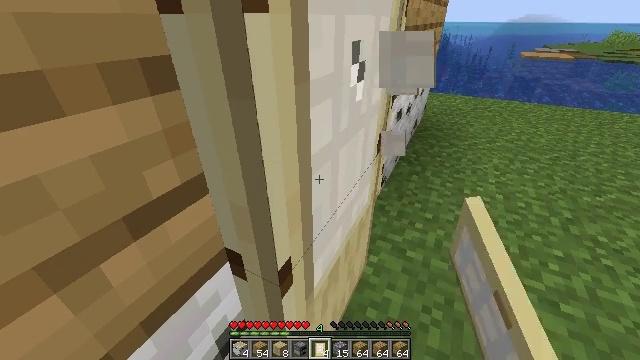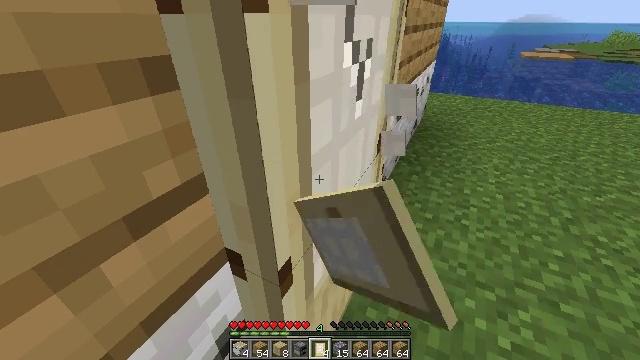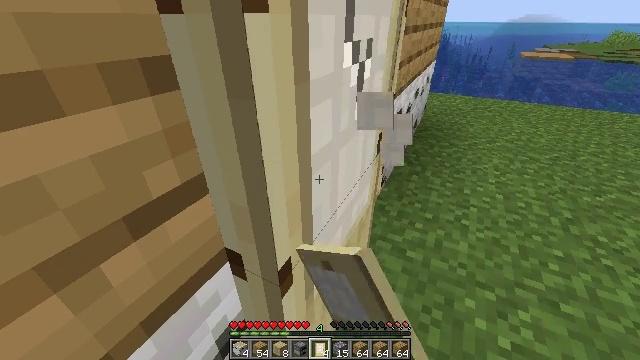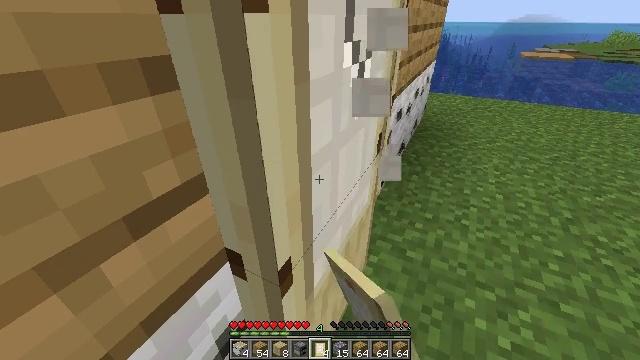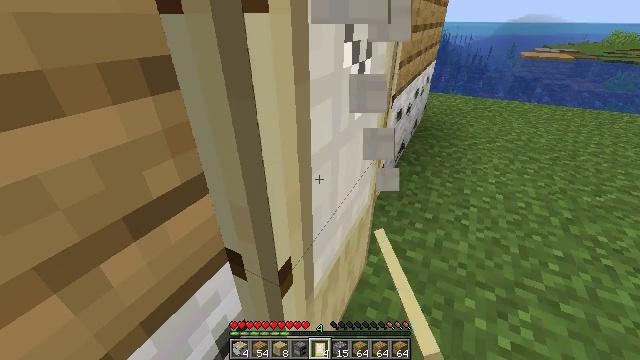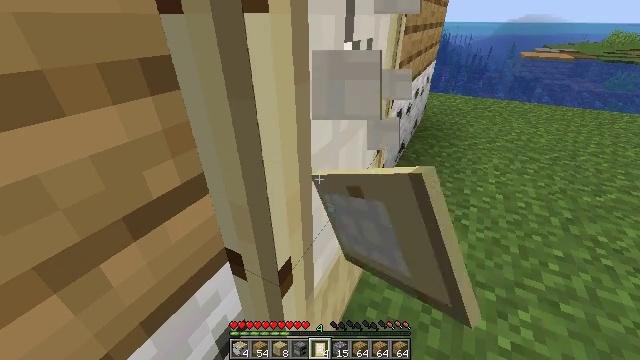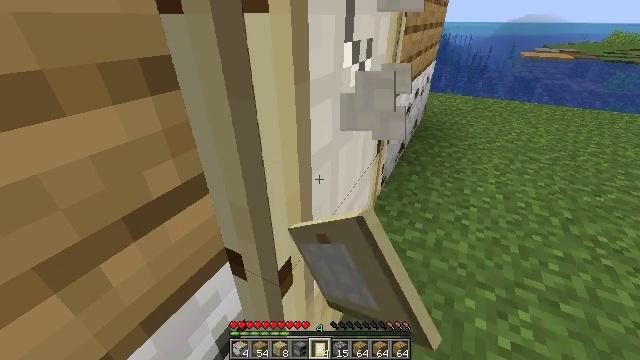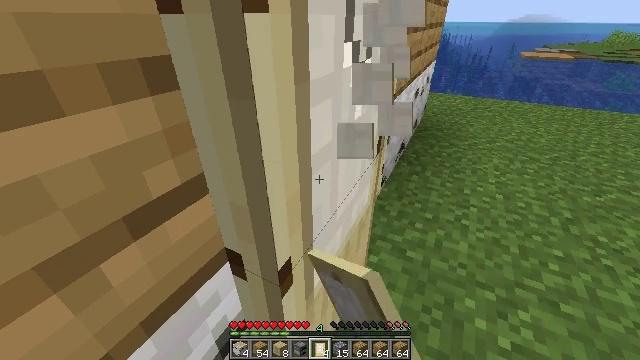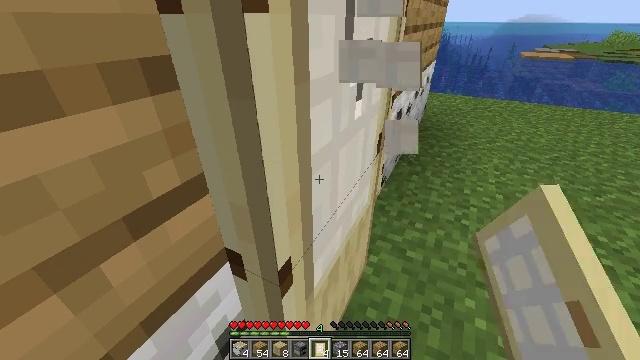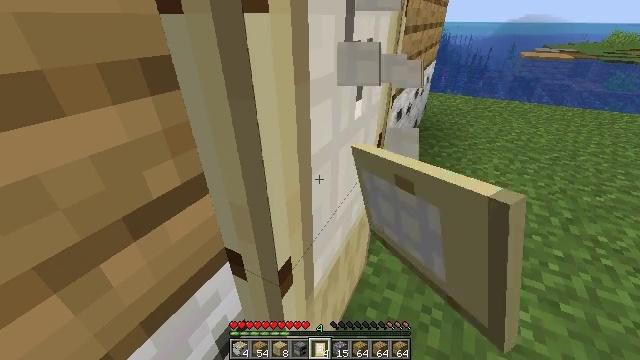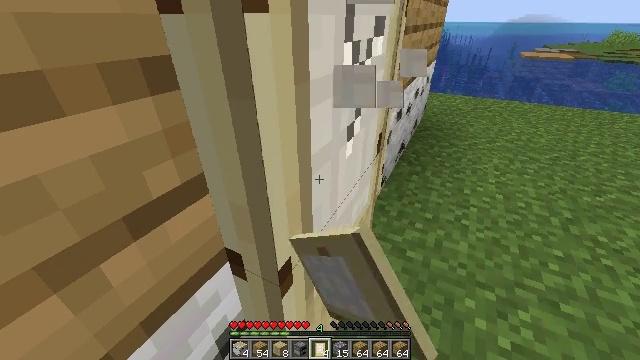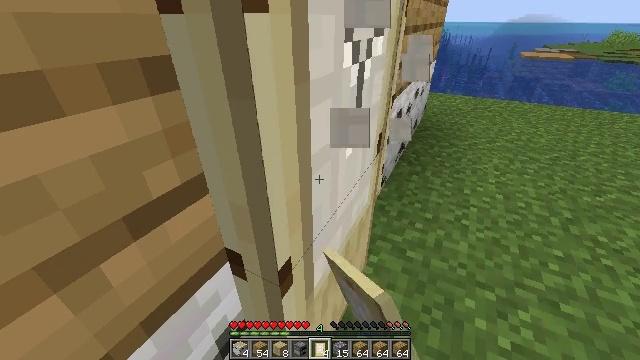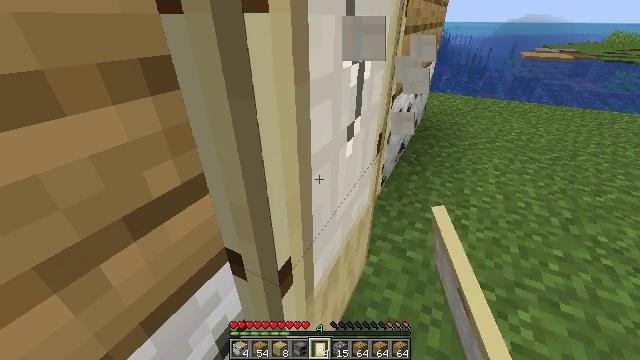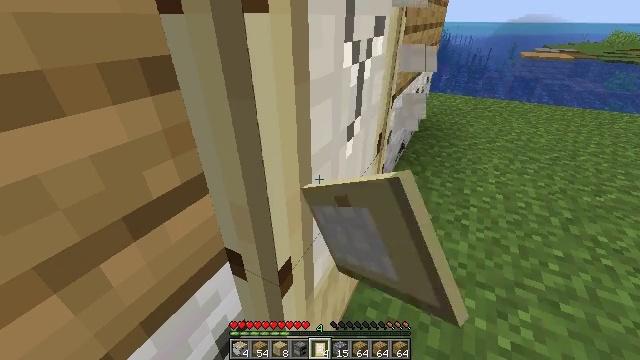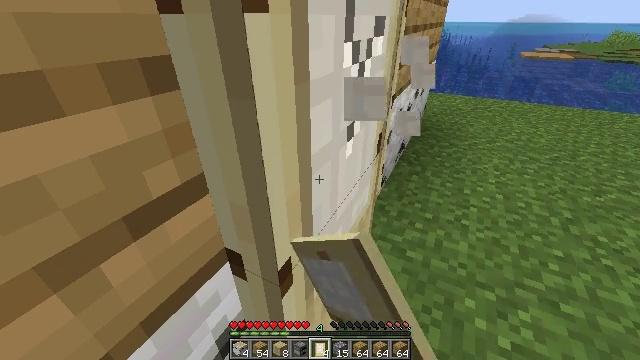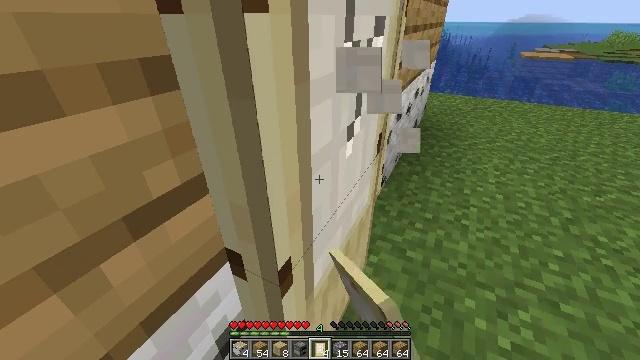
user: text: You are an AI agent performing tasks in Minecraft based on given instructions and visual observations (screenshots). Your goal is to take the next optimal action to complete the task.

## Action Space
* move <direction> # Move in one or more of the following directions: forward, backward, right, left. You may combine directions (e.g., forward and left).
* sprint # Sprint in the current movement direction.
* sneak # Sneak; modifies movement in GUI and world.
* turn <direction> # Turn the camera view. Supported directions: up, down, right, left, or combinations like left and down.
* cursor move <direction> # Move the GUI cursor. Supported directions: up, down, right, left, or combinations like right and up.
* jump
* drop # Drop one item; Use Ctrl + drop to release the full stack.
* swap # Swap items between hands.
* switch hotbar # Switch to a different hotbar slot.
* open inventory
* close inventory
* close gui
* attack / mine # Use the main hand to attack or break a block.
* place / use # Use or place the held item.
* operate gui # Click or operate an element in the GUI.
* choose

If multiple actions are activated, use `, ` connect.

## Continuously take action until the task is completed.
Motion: motion action
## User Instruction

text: Disassemble the birch door from the building.
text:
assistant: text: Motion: attack / mine
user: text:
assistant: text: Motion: attack / mine
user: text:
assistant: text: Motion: attack / mine
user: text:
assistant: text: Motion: attack / mine
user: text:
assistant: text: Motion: attack / mine
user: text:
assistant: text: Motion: attack / mine
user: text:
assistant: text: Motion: attack / mine
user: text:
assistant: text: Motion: attack / mine
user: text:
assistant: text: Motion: attack / mine
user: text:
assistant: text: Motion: attack / mine
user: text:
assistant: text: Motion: attack / mine
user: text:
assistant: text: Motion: attack / mine
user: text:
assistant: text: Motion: attack / mine
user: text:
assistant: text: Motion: attack / mine
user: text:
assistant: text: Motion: attack / mine
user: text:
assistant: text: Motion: attack / mine
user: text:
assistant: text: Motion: attack / mine
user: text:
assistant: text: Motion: attack / mine
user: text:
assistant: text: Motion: attack / mine
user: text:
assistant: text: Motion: attack / mine
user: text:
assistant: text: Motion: attack / mine
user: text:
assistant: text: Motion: attack / mine
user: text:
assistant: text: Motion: attack / mine
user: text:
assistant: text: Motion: attack / mine
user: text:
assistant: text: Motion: attack / mine
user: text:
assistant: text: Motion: attack / mine
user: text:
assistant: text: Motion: attack / mine
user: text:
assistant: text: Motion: attack / mine
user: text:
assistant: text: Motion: attack / mine
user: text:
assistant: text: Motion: attack / mine